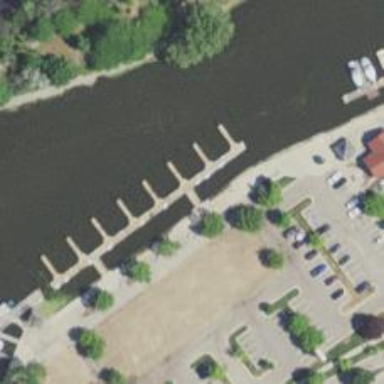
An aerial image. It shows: Footway leading to man-made pier.